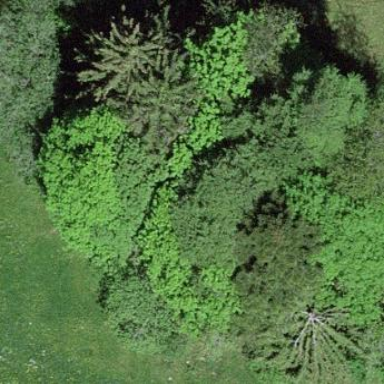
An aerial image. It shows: Forest area.